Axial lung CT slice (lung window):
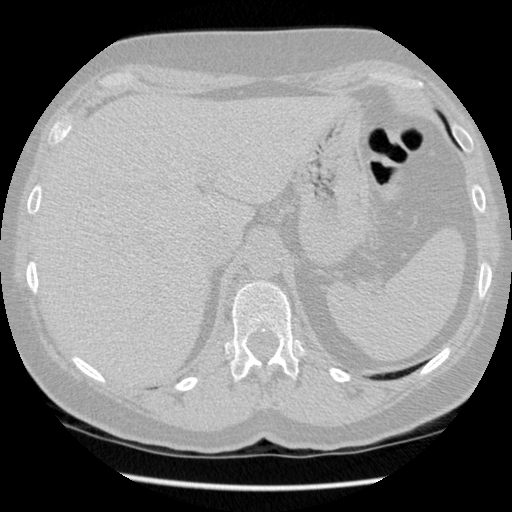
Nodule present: no